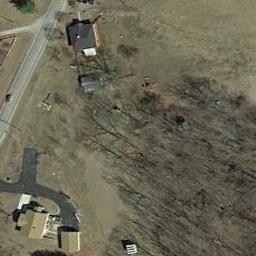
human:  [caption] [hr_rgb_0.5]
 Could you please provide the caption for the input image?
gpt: There are several houses of various sizes and many withered trees in a sparse residential area surrounded by open spaces .

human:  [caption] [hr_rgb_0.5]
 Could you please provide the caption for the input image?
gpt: There are several buildings of different shapes and sizes in the sparse residential .

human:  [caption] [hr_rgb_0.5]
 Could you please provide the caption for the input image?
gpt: There are blocks of residential areas between the jungles .

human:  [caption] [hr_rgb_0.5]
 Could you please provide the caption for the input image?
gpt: The sparse residential is on the bare land next to some trees and a road .

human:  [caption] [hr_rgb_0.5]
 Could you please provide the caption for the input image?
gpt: A sparse residential area with some withered trees and several buildings .